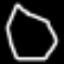
Label: octagon